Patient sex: M
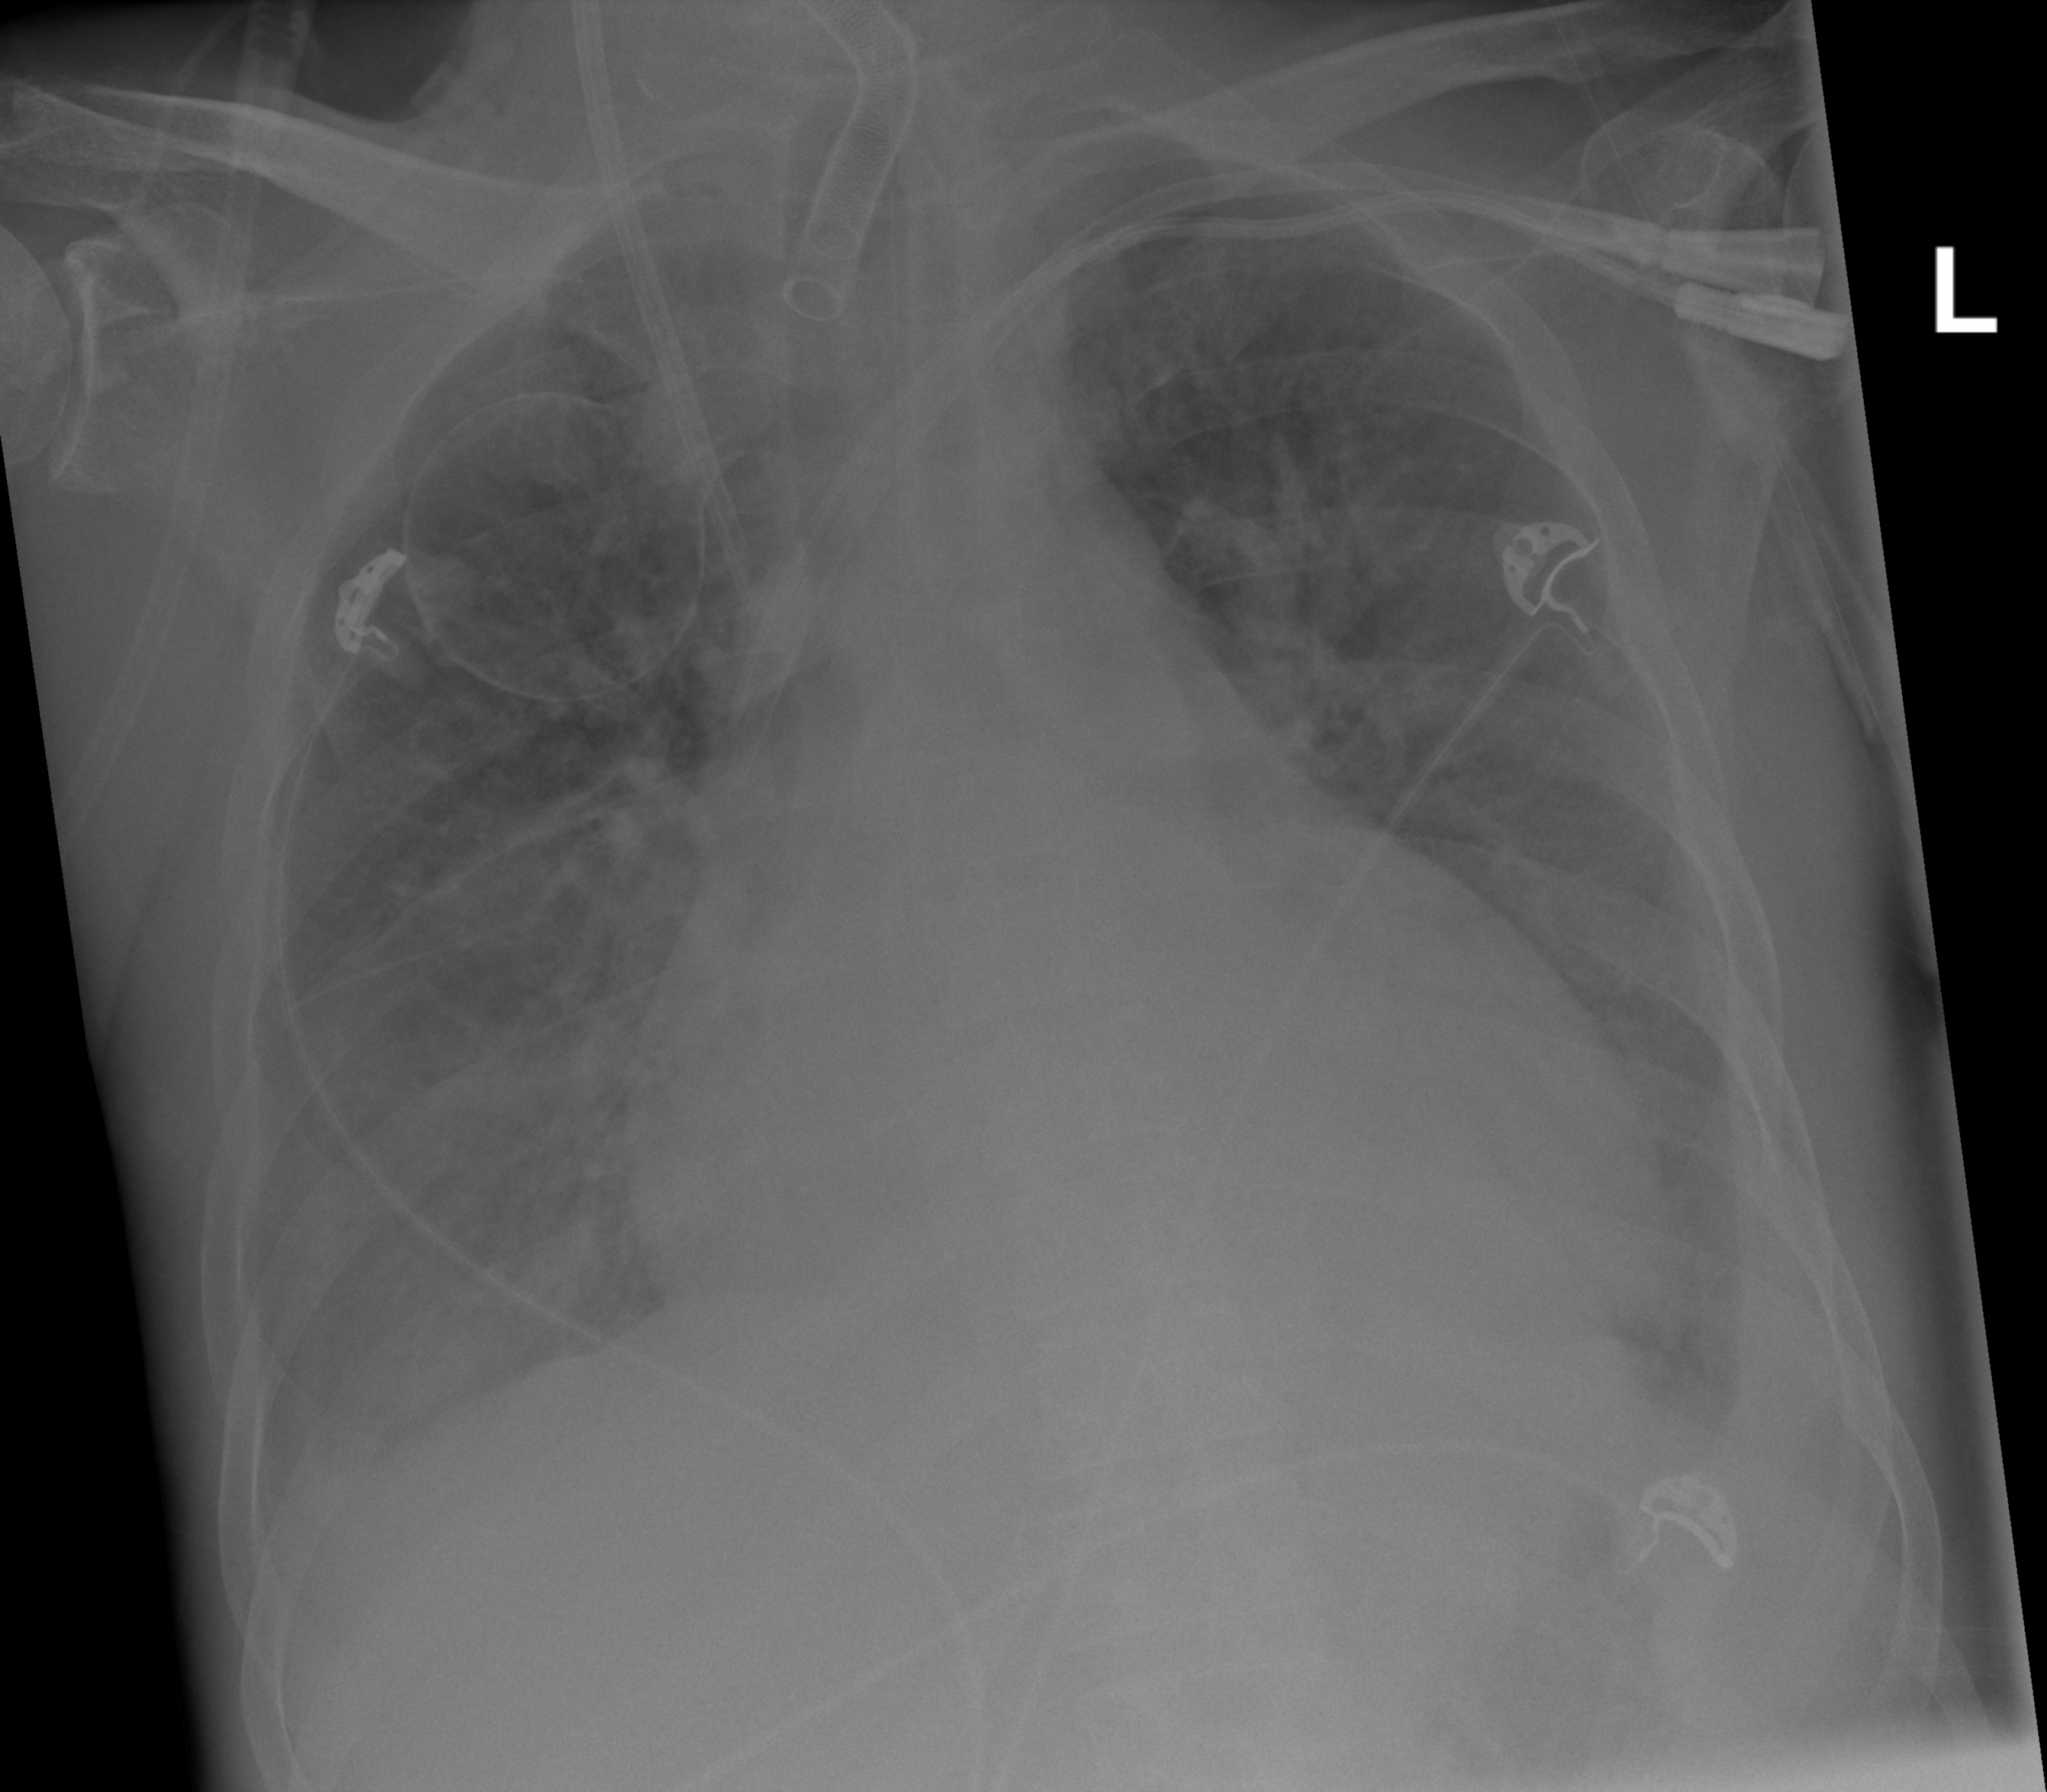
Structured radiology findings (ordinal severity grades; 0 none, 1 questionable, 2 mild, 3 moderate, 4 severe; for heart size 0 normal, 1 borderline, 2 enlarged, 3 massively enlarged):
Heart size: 3
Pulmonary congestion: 2
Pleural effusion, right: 2
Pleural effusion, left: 2
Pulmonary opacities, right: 2
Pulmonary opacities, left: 2
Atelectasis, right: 2
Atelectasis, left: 2